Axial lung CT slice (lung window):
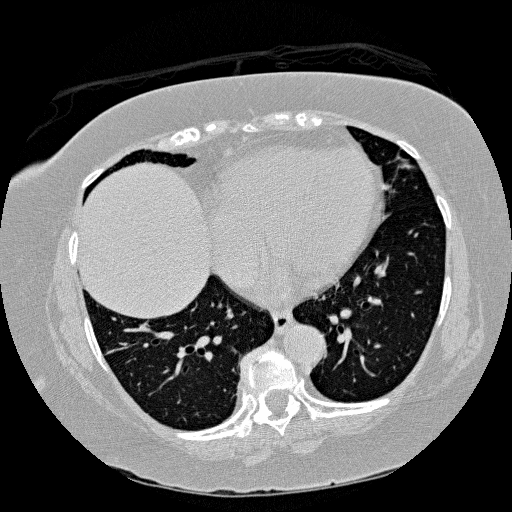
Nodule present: no